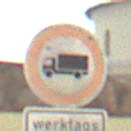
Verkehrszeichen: VerbotFuerKraftfahrzeugeUeberDreiKommaFuenfTonnen
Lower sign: ZeitangabenMitBeschraenkungAufWochentage7
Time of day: Midday
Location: Outdoor (Suburban)
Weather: PartlyCloudy
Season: NotSpecified
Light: Natural